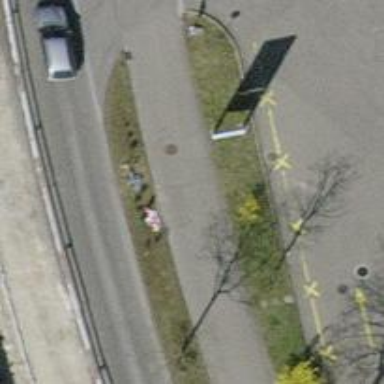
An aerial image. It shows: Asphalt sidewalk path.